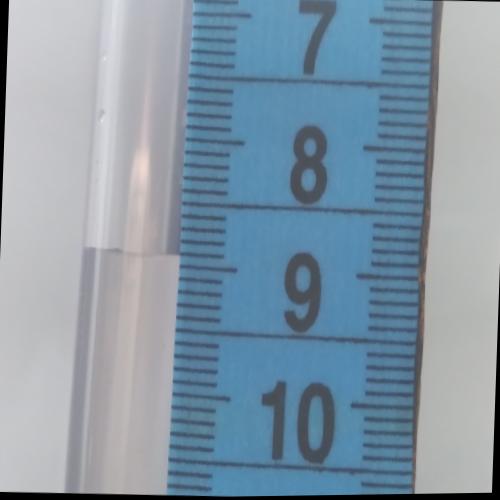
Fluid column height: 8.9 cm